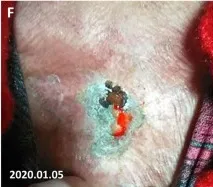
Response of the tumor metastases to treatment. (F) The ulcer on the chest wall continued to progress after she chose to reduce the dose of pyrotinib.
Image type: medical_photograph (skin_photograph)